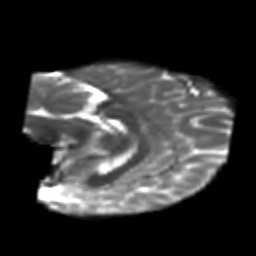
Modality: T2w
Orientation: sagittal
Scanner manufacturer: siemens
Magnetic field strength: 3 T
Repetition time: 6.8 s
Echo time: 0.093 s